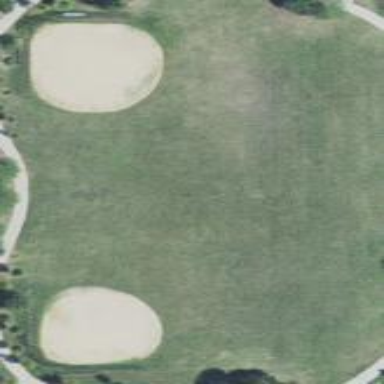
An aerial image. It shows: Baseball pitch for leisure land activities.